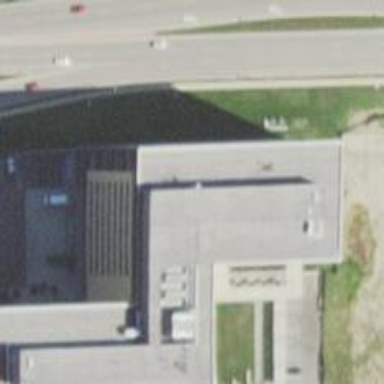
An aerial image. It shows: Government office.